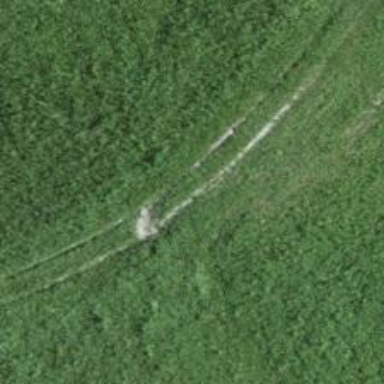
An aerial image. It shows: Grassy track road with grade 4 track type.